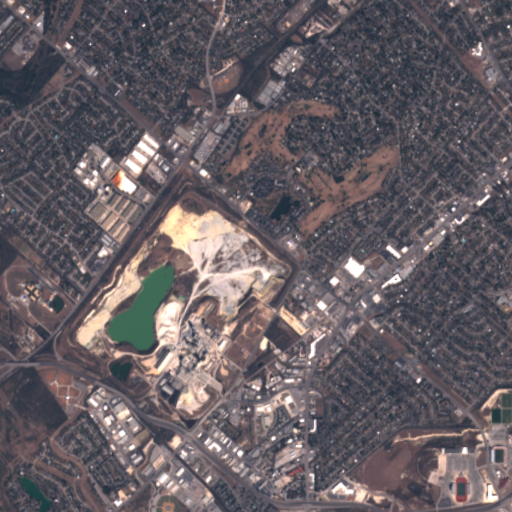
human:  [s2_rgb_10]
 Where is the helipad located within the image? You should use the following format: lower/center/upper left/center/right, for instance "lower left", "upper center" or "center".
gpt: The helipad is located in the lower center of the image.
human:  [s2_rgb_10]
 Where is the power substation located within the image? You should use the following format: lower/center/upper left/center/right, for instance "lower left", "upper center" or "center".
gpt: The power substation is located in the lower center of the image.
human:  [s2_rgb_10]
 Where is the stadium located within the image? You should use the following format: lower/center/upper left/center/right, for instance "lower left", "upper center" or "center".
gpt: The stadium is located in the lower right of the image.
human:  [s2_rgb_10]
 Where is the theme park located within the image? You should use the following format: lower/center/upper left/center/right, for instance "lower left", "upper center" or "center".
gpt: The theme park is located in the lower right of the image.
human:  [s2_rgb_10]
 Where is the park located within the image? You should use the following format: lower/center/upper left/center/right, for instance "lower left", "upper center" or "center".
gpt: There is no park in the image.